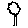
Label: tree